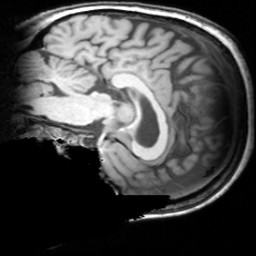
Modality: T1w
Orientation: sagittal
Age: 71
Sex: female
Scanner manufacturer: siemens
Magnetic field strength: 3 T
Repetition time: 1.62 s
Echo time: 0.003 s